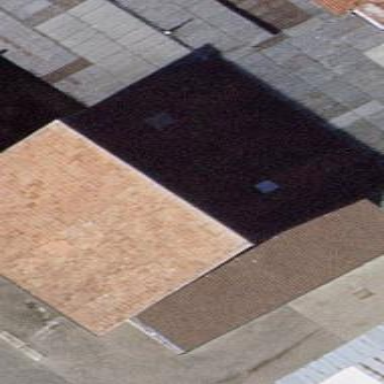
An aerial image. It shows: Building with gabled roof.